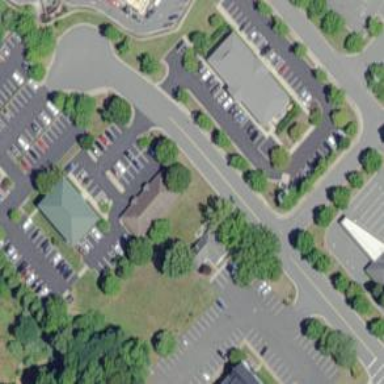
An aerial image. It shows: Parking space is available.